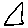
Label: triangle